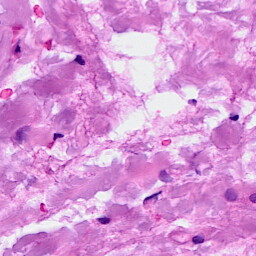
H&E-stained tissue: Breast